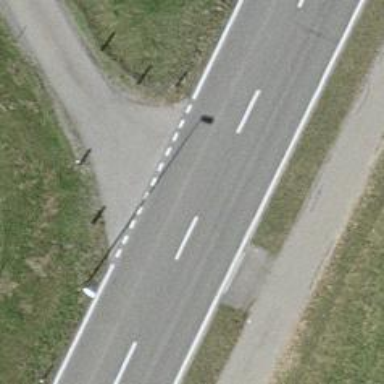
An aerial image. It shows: Asphalt cycleway.